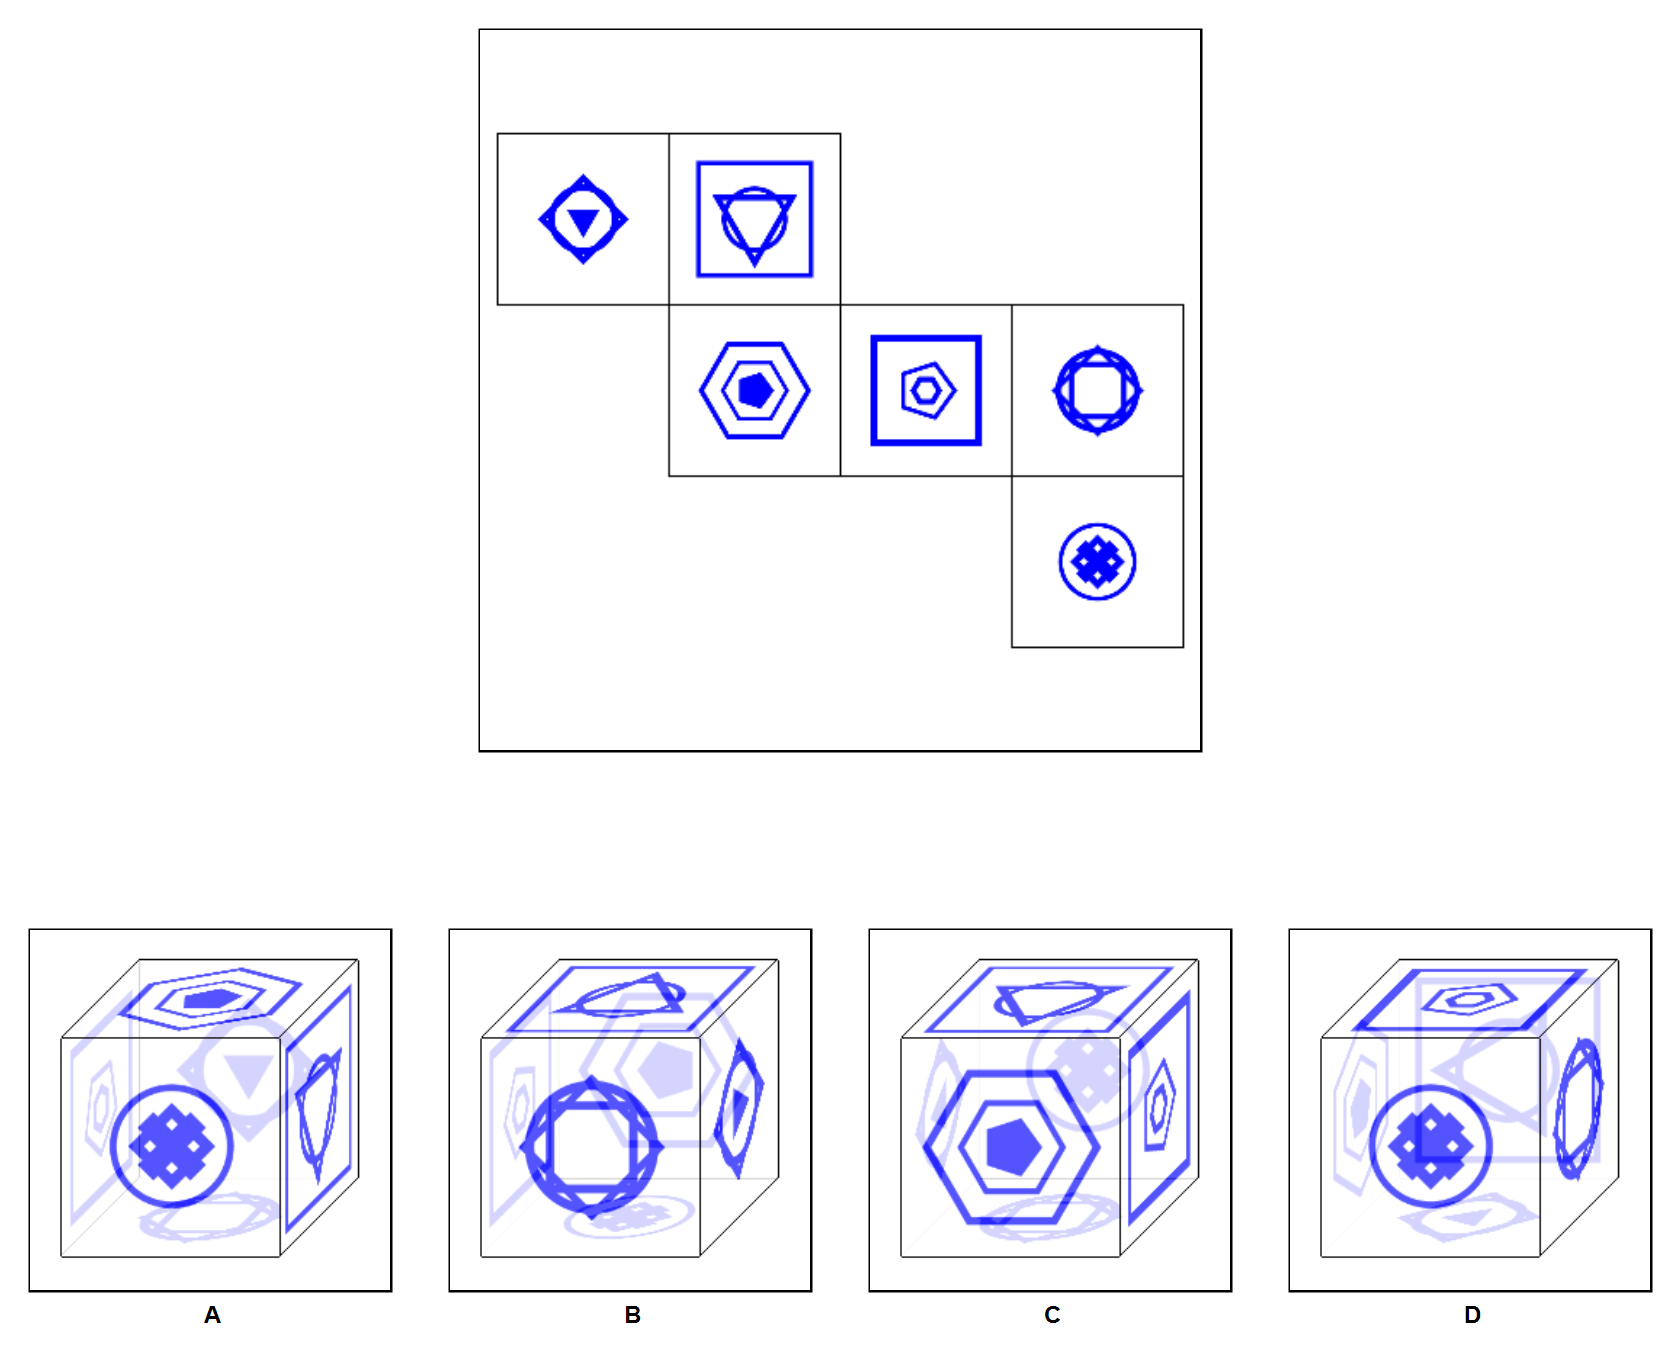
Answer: D